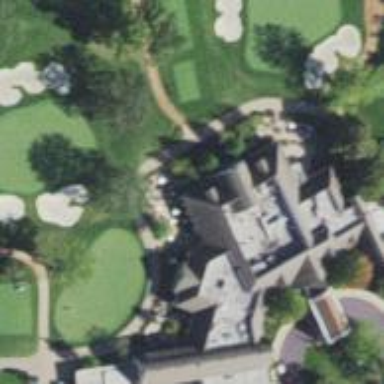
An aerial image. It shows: Golf clubhouse.